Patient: sex F, age 63
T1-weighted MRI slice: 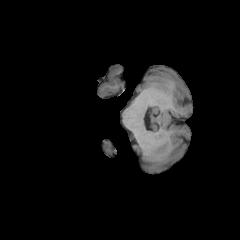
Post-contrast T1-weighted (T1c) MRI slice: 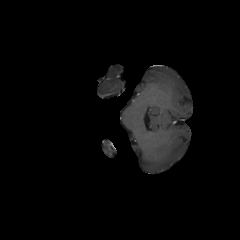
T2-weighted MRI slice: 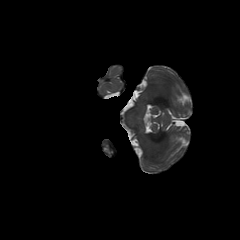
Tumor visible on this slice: no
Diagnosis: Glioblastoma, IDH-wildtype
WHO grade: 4